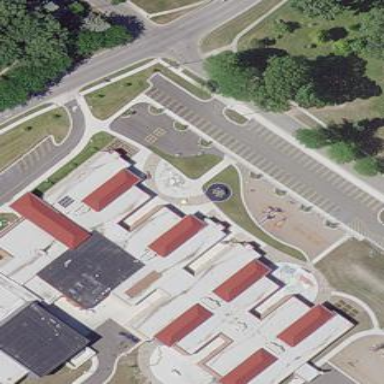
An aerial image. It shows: School building.